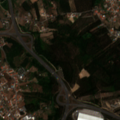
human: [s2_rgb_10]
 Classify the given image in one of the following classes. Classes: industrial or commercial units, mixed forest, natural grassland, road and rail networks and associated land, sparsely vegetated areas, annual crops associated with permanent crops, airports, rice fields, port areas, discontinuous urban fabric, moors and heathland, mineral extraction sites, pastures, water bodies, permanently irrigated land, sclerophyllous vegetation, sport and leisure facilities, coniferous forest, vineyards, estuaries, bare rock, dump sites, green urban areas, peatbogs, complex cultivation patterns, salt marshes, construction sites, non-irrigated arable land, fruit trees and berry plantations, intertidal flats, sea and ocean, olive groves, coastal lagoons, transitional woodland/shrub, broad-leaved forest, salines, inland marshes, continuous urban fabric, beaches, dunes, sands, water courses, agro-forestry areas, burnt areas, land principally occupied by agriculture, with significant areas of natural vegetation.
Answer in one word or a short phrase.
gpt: continuous urban fabric, industrial or commercial units, road and rail networks and associated land, permanently irrigated land, annual crops associated with permanent crops, complex cultivation patterns, mixed forest